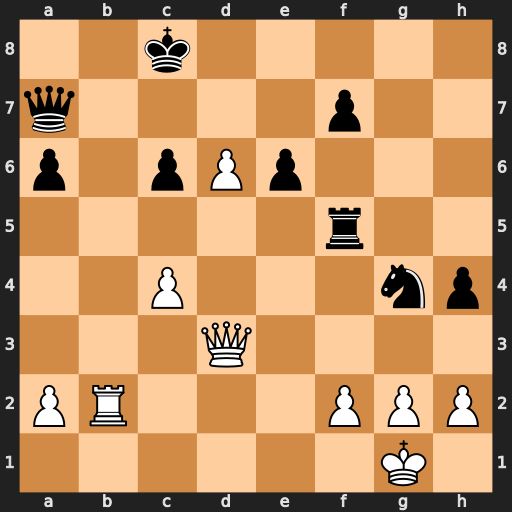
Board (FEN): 2k5/q4p2/p1pPp3/5r2/2P3np/3Q4/PR3PPP/6K1
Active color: w
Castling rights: -
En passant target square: -
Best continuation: d7+ Kd8 Qd6 Nxf2 Rb8+